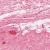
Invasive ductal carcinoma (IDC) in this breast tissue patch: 0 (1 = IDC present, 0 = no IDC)